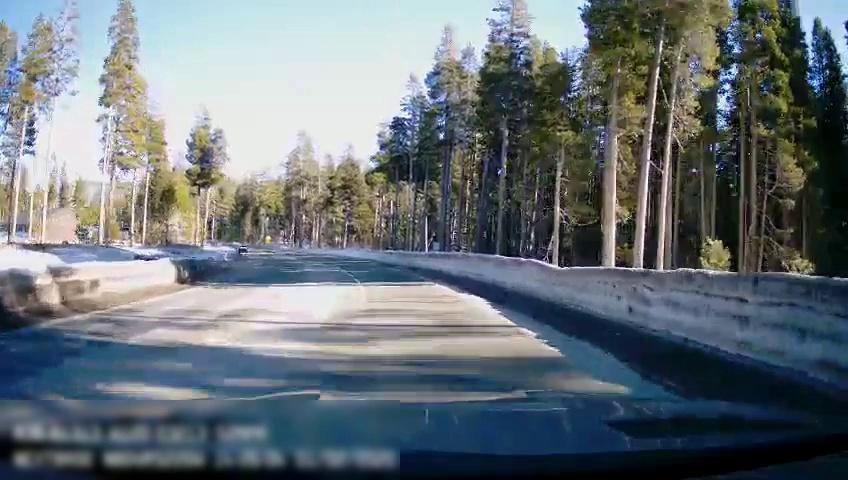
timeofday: Day
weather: Snowy
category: Drivable Space
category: Vehicles | Truck
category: Lanes | Current Lane